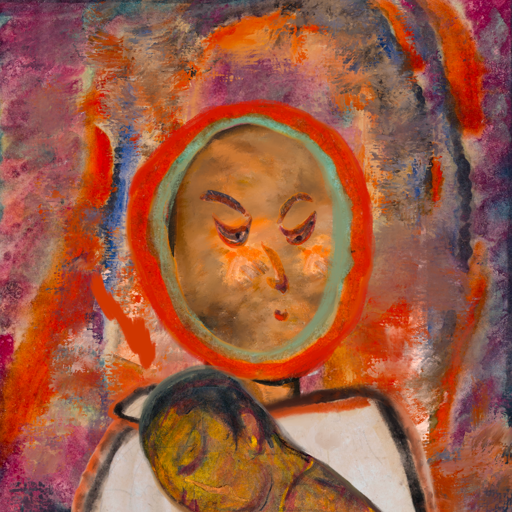
Background: Experience, Head And Neck Side: Gypsy_Queen, Face Side: Hypocrite, Bust: Roy_Bahadur, Hair Side: Sisters, Head Accessory: Blank, Second Necklace: Blank, Necklace: Blank, Baby: GypsyMother_Baby